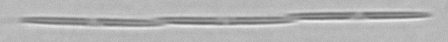
Label: Pseudo-nitzschia